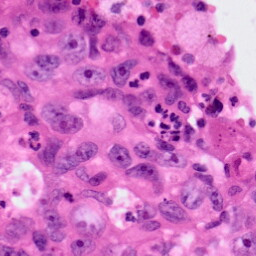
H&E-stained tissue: Lung